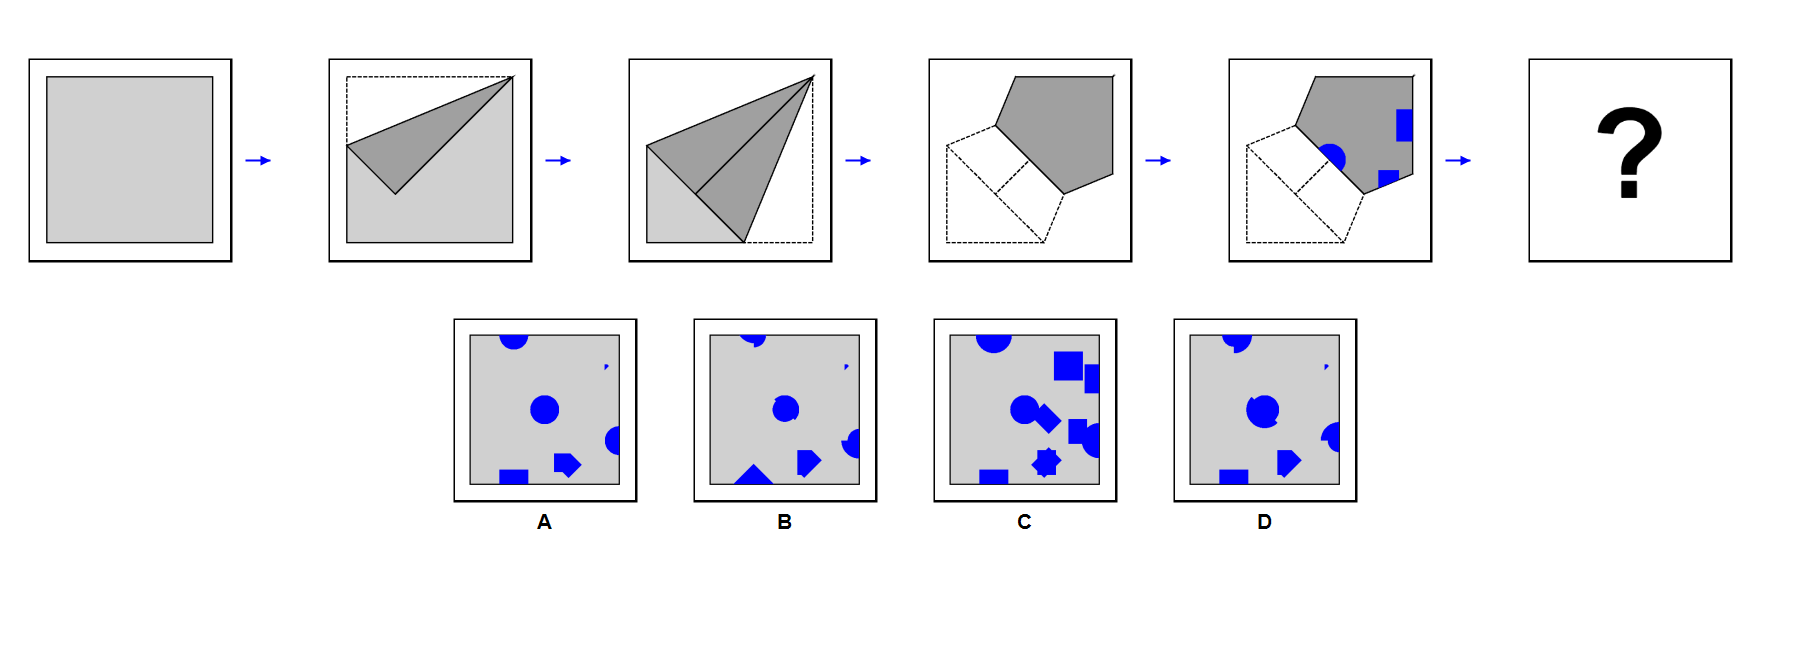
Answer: A